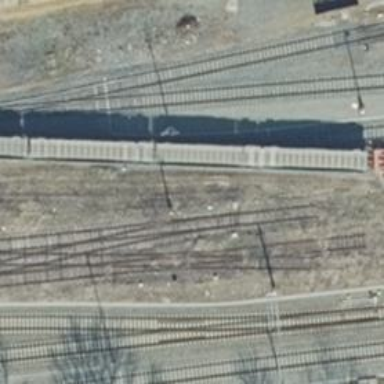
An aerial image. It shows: Unused railway yard.